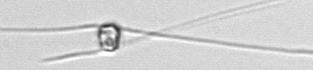
Label: Chaetoceros_danicus